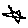
Label: star